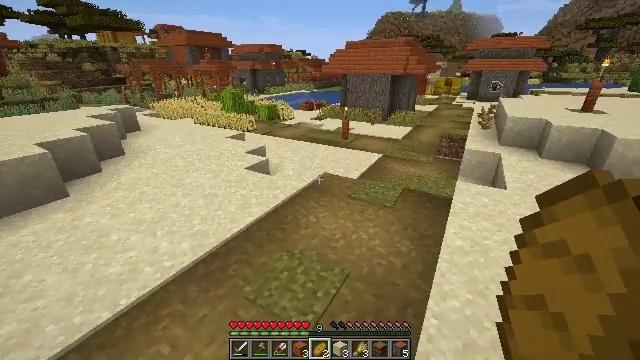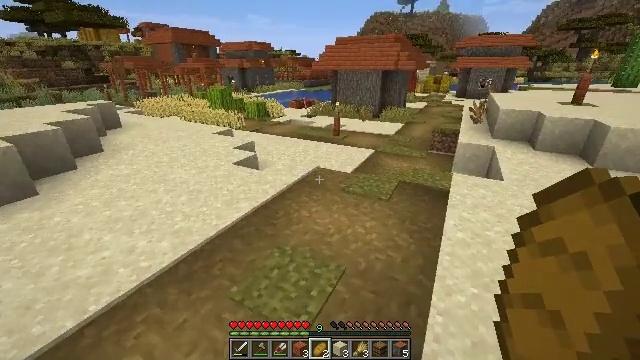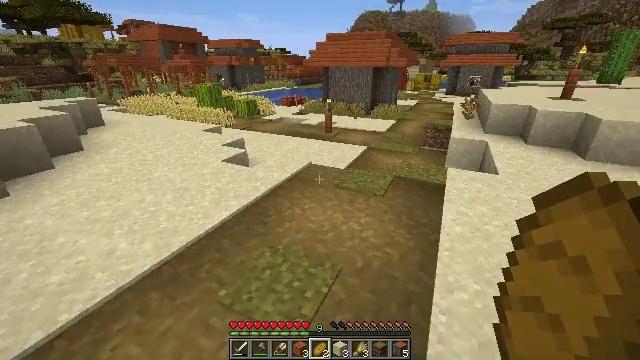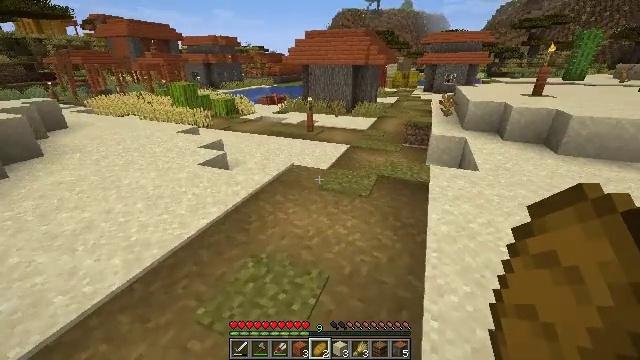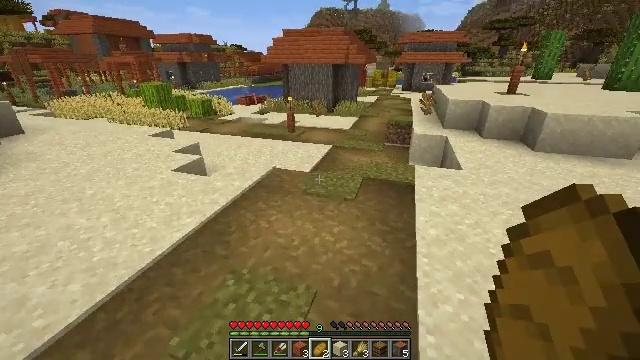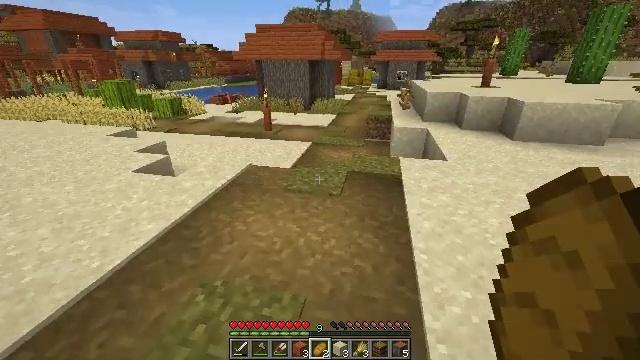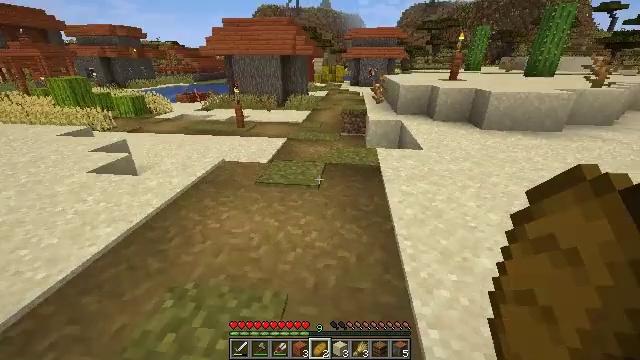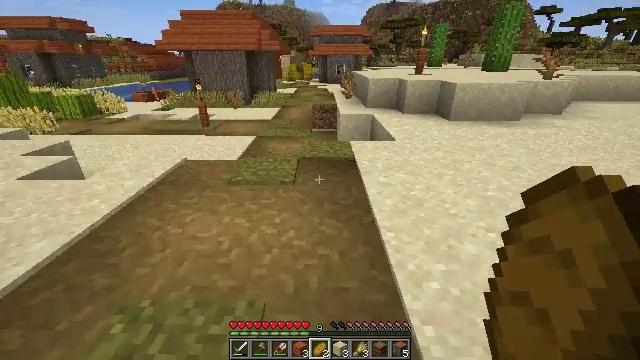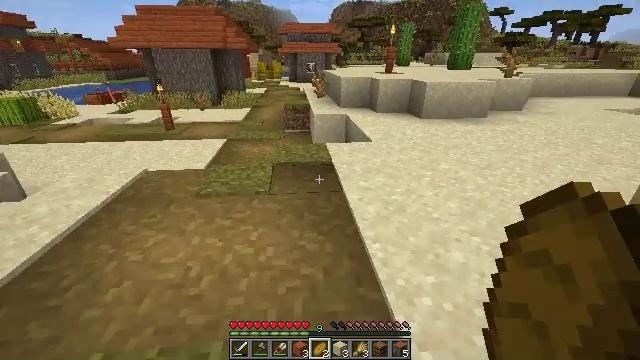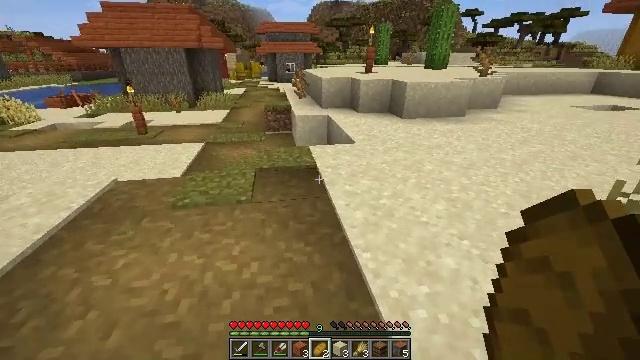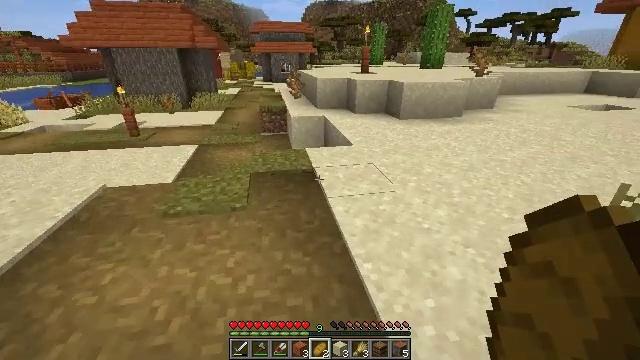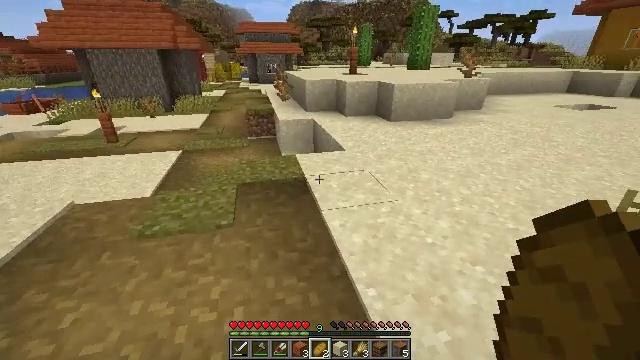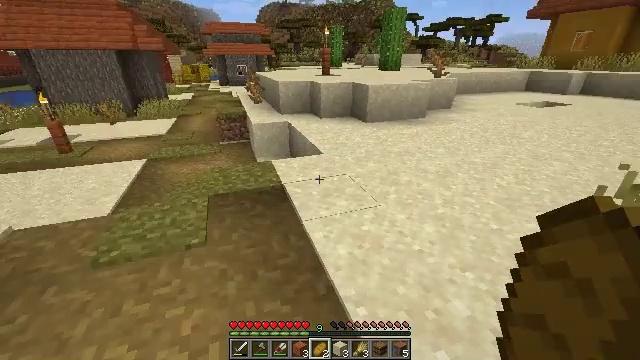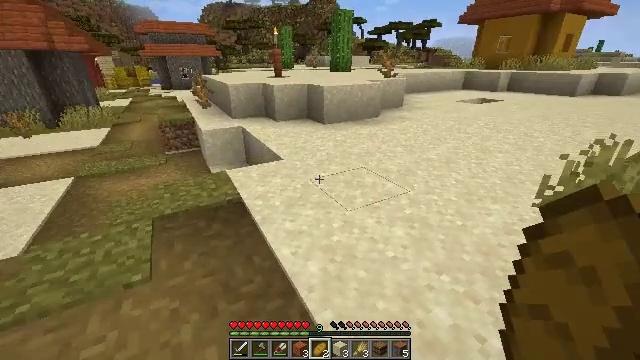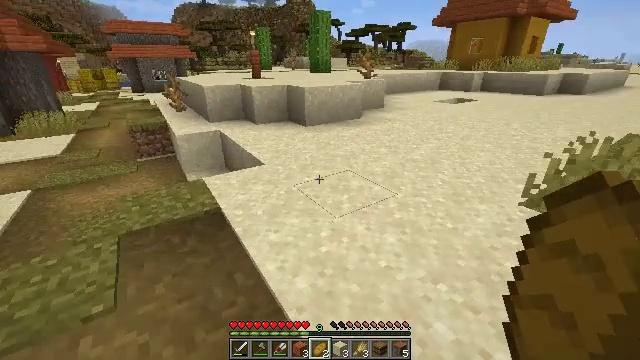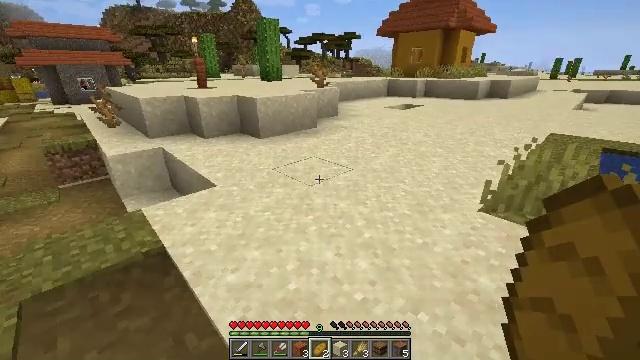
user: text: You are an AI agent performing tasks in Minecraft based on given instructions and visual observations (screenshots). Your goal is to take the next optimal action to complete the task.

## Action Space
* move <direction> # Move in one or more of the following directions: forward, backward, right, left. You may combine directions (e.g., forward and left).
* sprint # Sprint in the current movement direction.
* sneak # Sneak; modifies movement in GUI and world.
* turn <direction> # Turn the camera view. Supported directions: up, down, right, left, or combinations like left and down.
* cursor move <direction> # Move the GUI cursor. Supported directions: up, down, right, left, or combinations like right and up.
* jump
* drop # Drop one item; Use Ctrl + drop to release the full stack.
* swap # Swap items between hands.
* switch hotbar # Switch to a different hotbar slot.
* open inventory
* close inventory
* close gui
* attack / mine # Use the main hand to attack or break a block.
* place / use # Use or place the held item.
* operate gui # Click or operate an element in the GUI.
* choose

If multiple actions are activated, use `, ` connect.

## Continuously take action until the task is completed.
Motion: motion action
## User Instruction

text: Drop a bread.
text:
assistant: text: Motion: move forward, turn right
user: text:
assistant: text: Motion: move forward, turn right
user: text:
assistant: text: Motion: move forward, turn right
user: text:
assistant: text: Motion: move forward, turn right
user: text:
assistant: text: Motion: move forward, turn right
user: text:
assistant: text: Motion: move forward, turn right
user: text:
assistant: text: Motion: move forward, turn right
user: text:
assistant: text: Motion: move forward, turn right
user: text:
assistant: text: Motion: move forward, turn right
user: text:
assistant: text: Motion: move forward, turn right
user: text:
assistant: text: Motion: move forward, turn right
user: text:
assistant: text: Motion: move forward, turn right
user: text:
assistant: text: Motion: move forward, turn right
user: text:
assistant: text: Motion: move forward, turn right
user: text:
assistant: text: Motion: move forward, turn right and up
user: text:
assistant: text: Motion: move forward, turn right and up
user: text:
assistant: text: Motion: move forward, turn right
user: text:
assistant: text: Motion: move forward, turn right
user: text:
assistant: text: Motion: move forward
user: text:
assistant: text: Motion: move forward
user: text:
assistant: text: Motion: no_op
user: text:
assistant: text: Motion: no_op
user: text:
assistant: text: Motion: no_op
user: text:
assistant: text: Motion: no_op
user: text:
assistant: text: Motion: no_op
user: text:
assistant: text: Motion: no_op
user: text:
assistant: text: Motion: turn right and up
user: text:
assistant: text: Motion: move forward, turn right and up
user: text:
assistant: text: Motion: move forward, turn right and up
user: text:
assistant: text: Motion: move forward, turn right and up